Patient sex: M
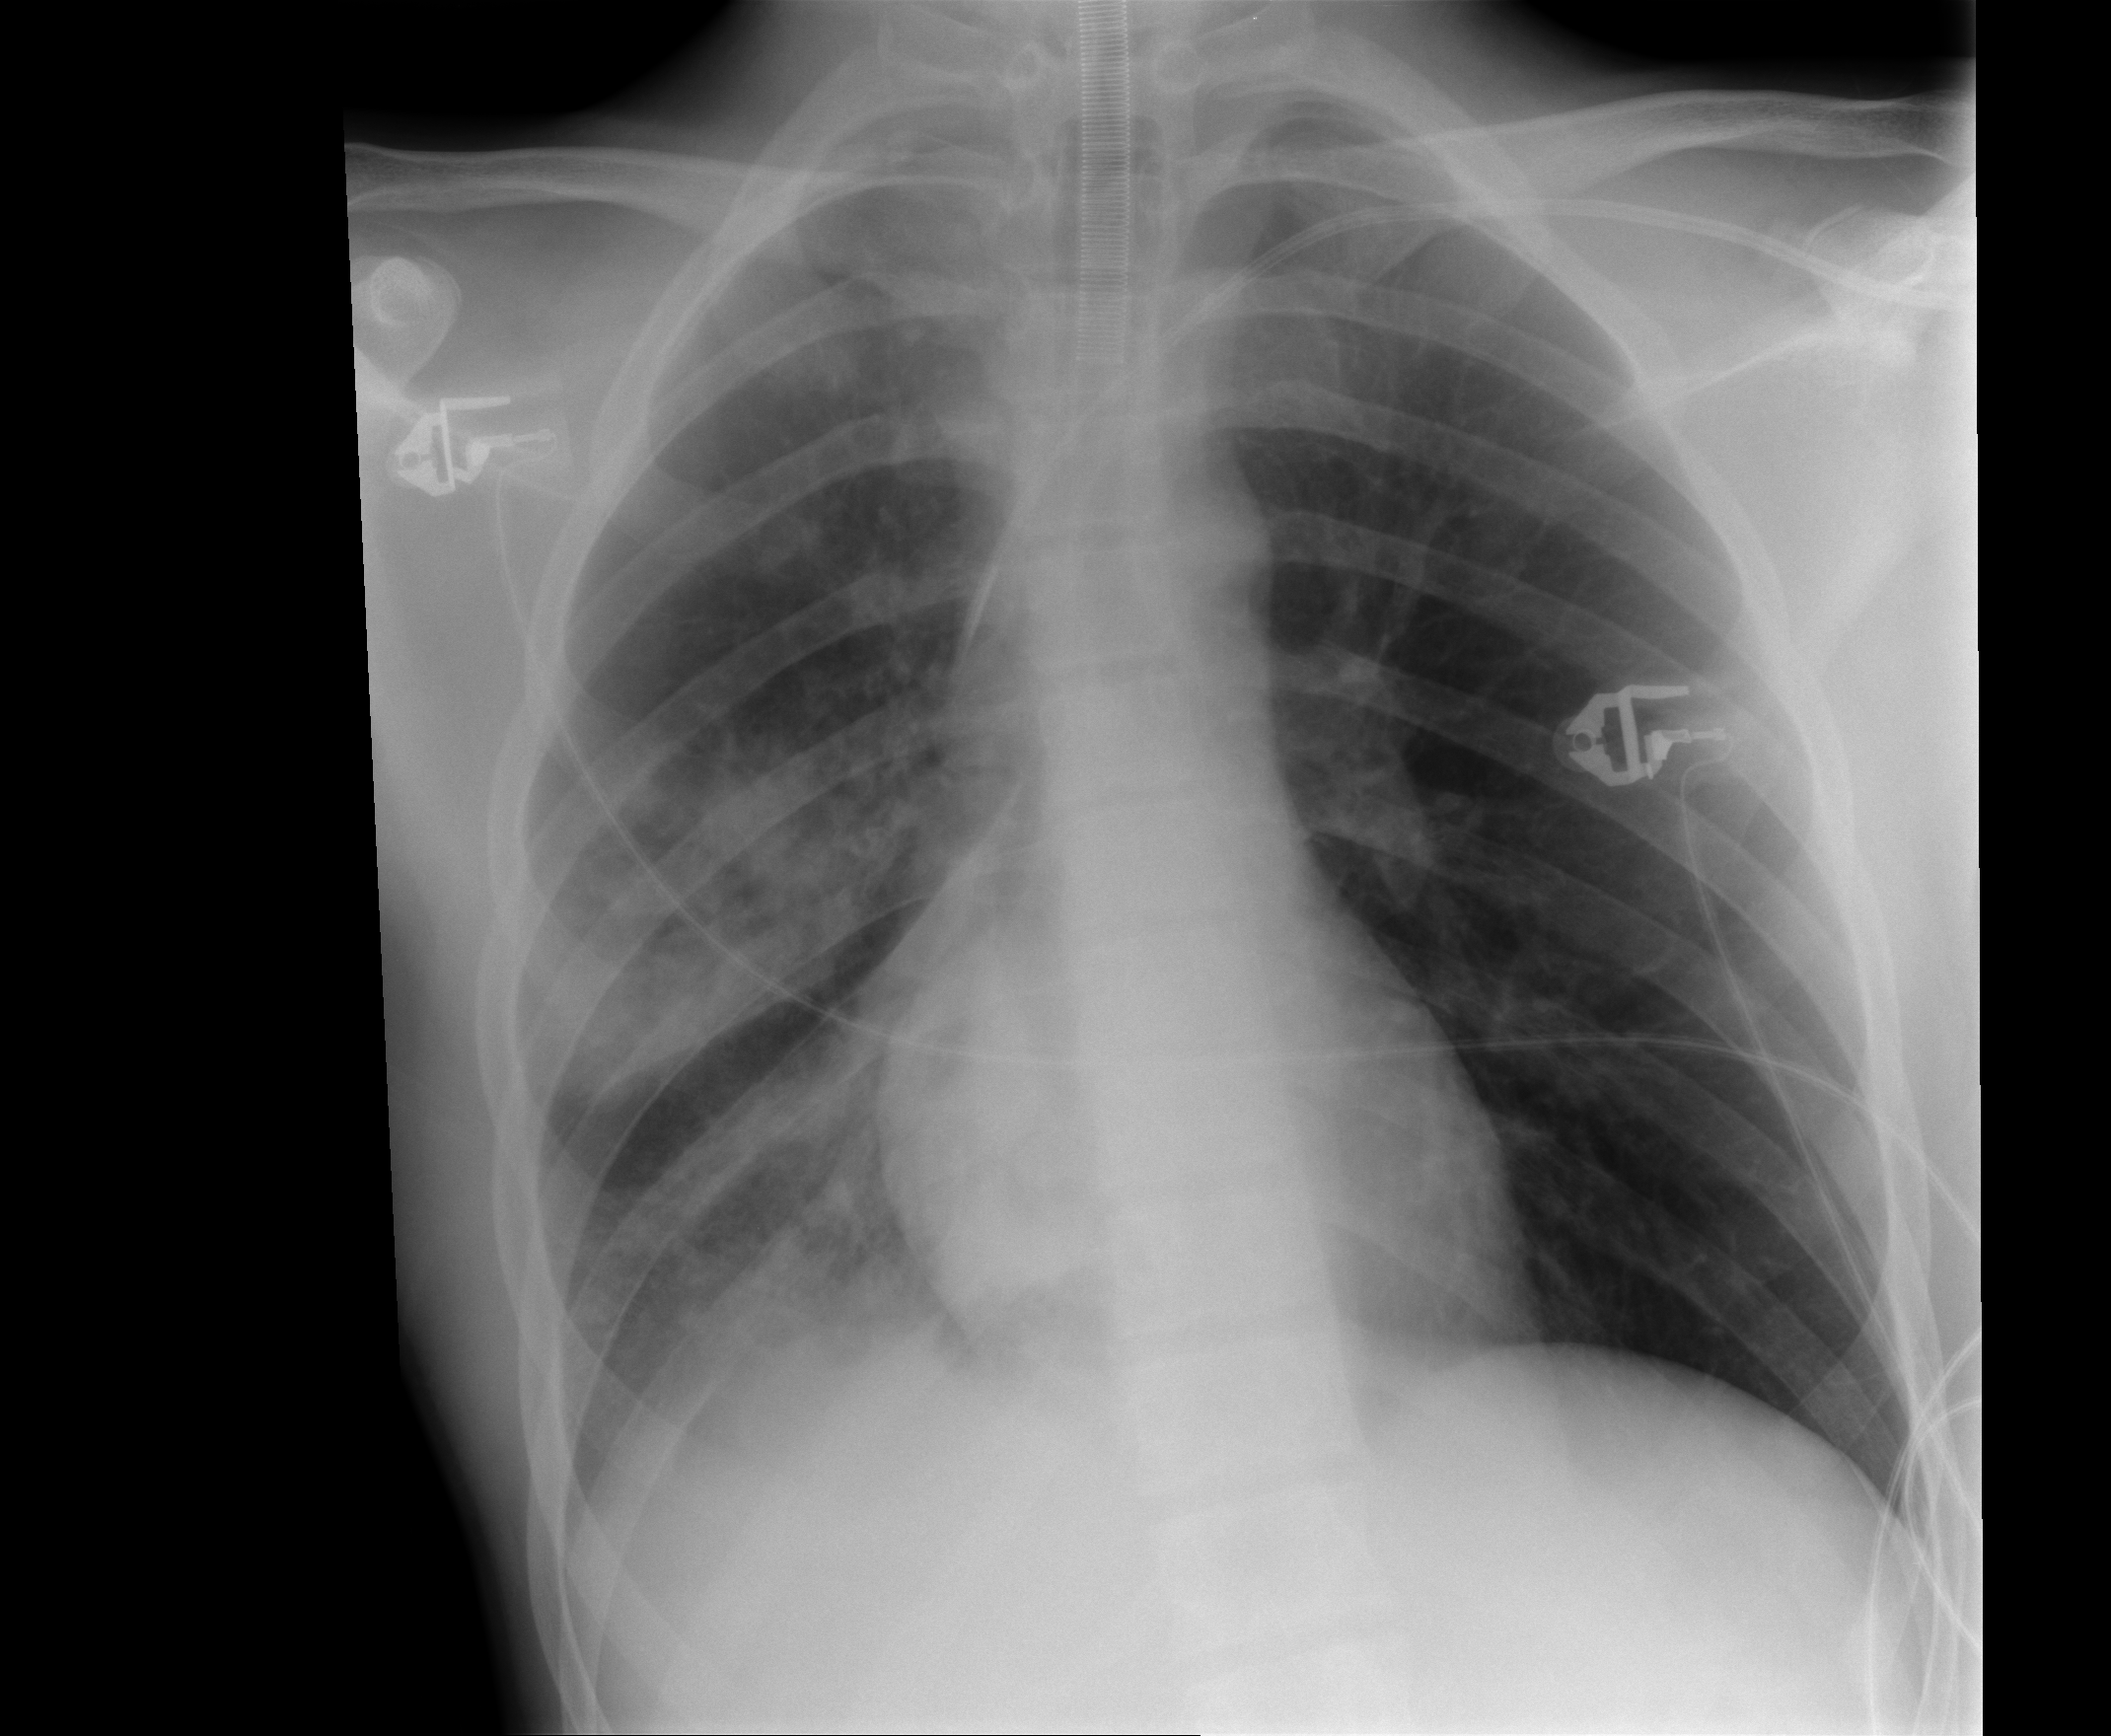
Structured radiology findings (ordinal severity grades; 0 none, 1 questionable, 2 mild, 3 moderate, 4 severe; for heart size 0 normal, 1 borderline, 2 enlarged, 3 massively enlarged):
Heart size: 0
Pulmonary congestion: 0
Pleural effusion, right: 1
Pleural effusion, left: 0
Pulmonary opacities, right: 2
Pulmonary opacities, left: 0
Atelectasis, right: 2
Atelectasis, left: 0